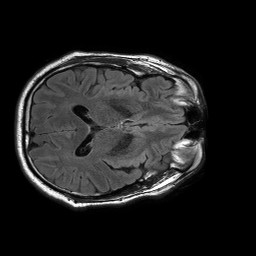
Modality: FLAIR
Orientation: axial
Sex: male
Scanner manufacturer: philips
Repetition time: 11 s
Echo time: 0.125 s